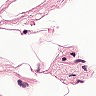
Metastatic tissue present: no